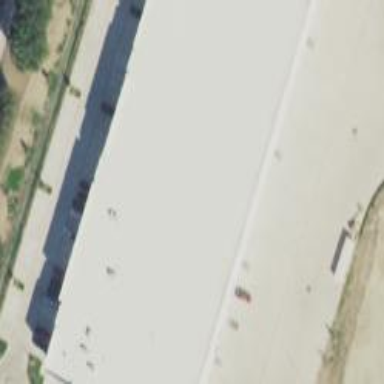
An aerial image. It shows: Warehouse.